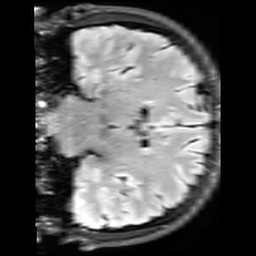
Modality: FLAIR
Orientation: coronal
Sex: male
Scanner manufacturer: siemens
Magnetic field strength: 3 T
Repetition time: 10 s
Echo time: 0.09 s